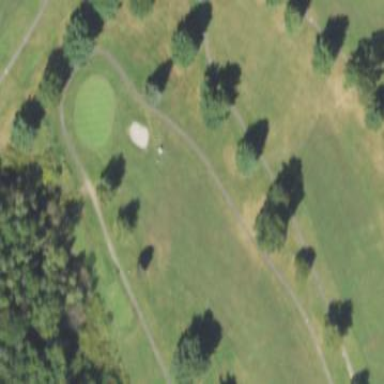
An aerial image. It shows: Golf fairway surrounded by grass.